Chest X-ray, PA view. Patient: 64 years old, sex M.
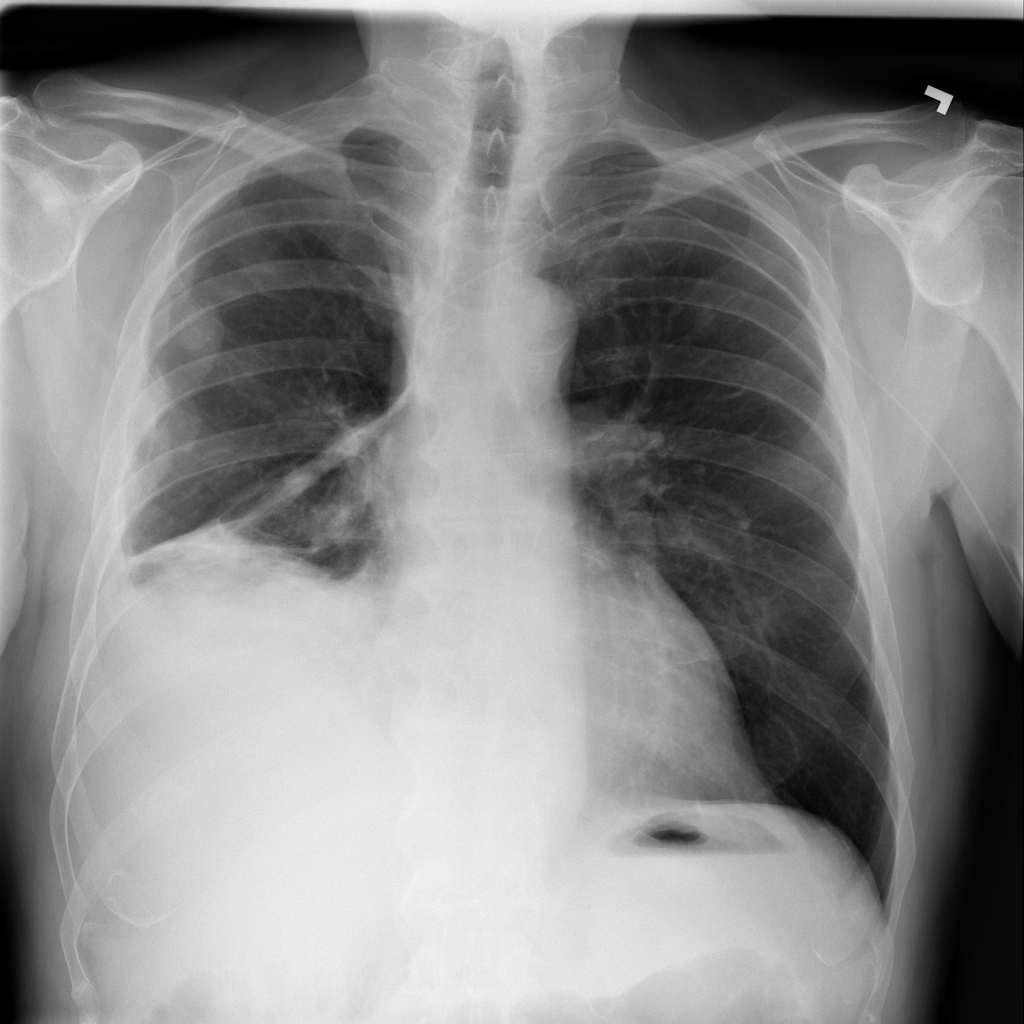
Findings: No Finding